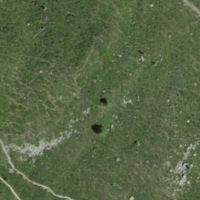
EUNIS habitat code: 26
Species observed at this site:
Vaccinium vitis-idaea